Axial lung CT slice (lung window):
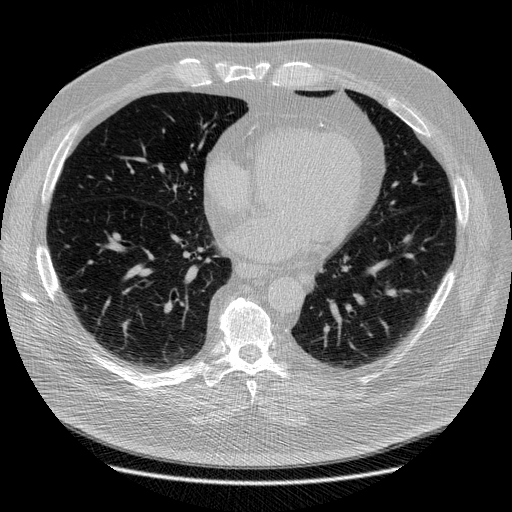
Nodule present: no